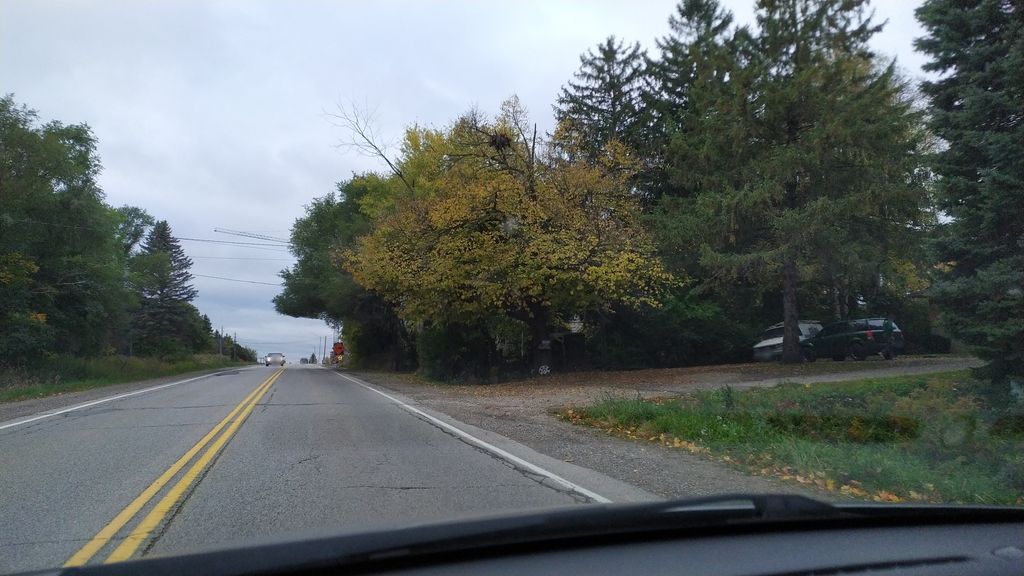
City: kitchener-waterloo